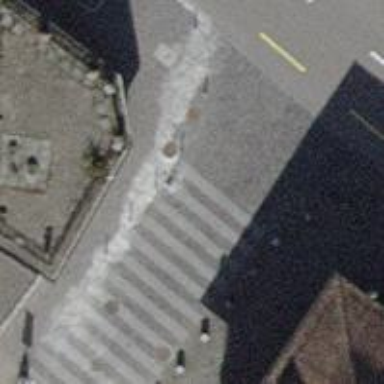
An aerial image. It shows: Bollard barrier.